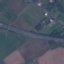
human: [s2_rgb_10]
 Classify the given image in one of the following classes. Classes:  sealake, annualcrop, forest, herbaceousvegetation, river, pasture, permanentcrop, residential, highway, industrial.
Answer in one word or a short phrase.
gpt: Highway